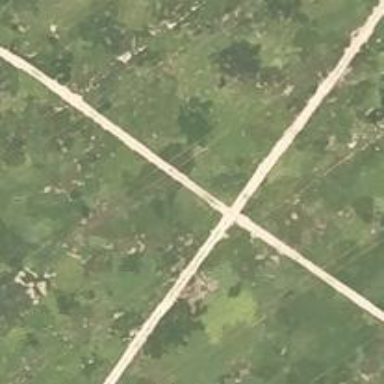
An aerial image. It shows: Agricultural track road.